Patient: sex F, age 63
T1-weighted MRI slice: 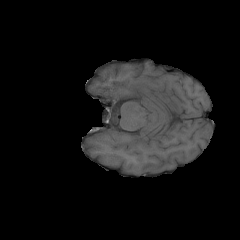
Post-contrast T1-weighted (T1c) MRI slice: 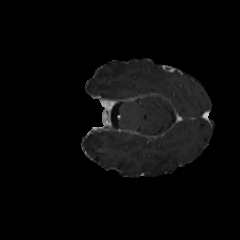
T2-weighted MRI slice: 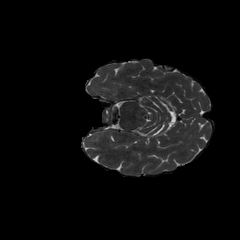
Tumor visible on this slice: no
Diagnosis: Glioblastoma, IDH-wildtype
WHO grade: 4